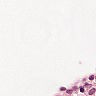
Metastatic tissue present: no